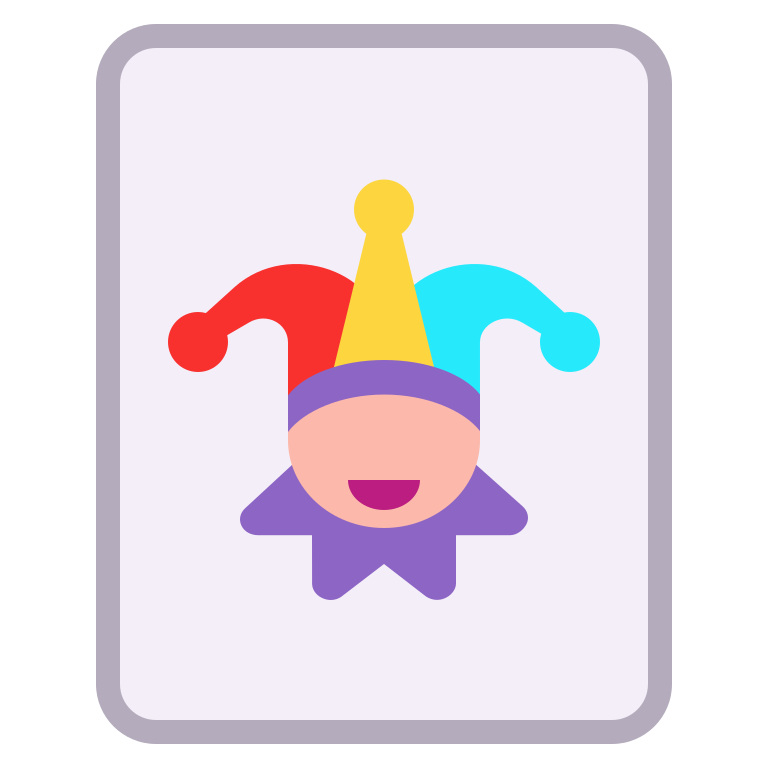
joker flat